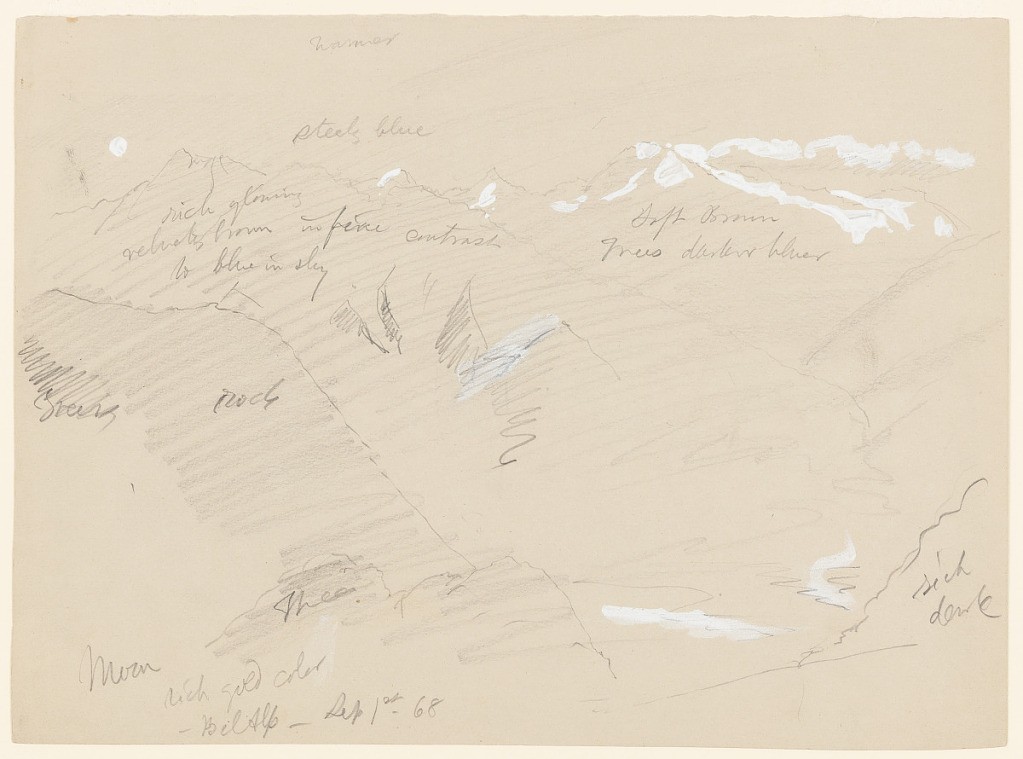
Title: Moon over the Rhône Valley, Belalp, Switzerland
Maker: Frederic Edwin Church, American, 1826–1900
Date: September 1, 1868
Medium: Graphite and white gouache on tan wove paper
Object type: Drawing
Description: Loose landscape sketch showing a view of the moon shining over the Bernese Alps and the Rhône Valley of Switzerland, as seen from the hamlet of Belalp. In the foreground, steep mountainsides at left and right descend inward, revealing a view of the valley floor below, where the Rhône River visibly winds through the landscape. In the distance, the rugged, snow-capped alps that make up the opposite side of the valley form a high, serrated horizon. Clouds hang near the mountain peaks, as the moon floats just above the horizon at upper left.